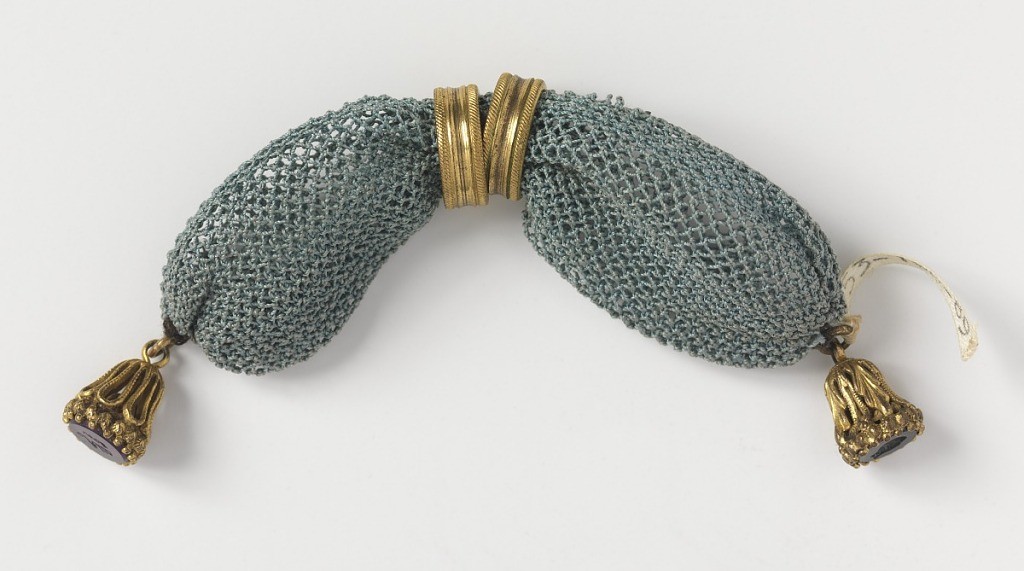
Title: Miser's purse
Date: early 19th century
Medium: silk, metal Technique: crocheted
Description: Crocheted light blue silk, unornamented. Two gold rings control side opening; gold seals containing carved stones are attached to either end. A carved portrait head is on one; writing, possibly a signature, is engraved on the other.